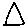
Label: triangle